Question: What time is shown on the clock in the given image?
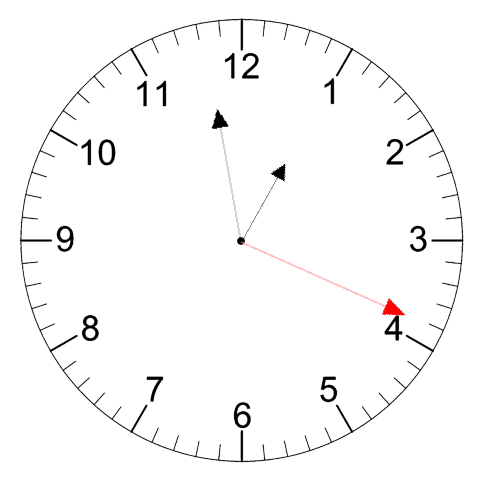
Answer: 12:58:19